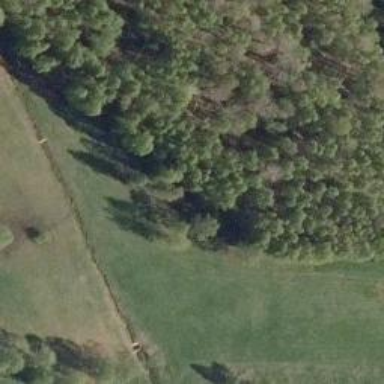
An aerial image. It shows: Hole on disc golf course.